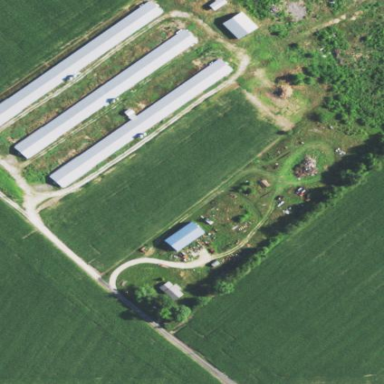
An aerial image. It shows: Farmyard area.